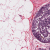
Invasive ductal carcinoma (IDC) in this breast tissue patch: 0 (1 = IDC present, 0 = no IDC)